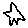
Label: star